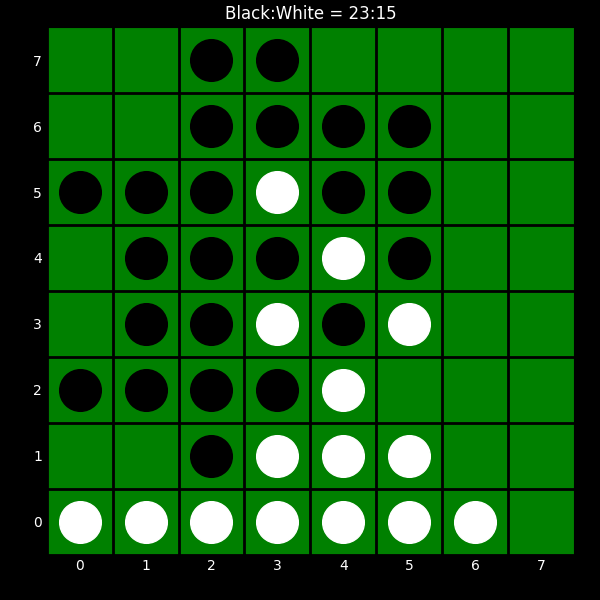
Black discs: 23
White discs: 15